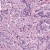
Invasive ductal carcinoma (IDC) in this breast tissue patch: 1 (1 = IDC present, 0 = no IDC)